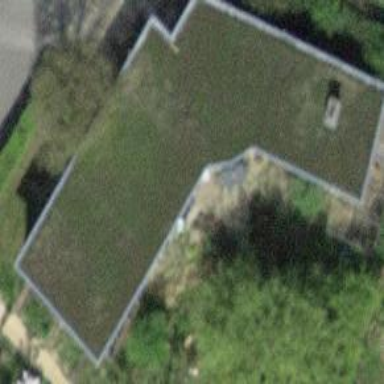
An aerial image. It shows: Simple and straightforward house.